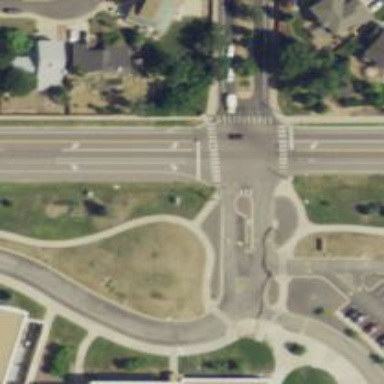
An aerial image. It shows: Marked crossing on footway.